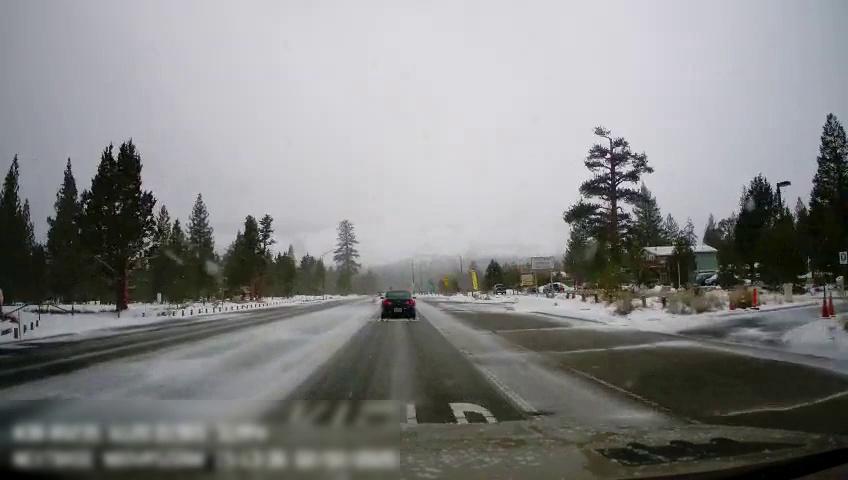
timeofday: Day
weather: Snowy
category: Drivable Space
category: Vehicles | Car
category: Vehicles | Truck
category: Vehicles | SUV
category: Vehicles | SUV
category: Vehicles | SUV
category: Vehicles | Car
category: Lanes | Current Lane
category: Lanes | Alternate Lane
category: Traffic | Signs